Interaction volume radius: 5 \u00c5
Interaction volume height: 20 \u00c5
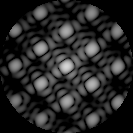
Disorder parameter: 0.0972